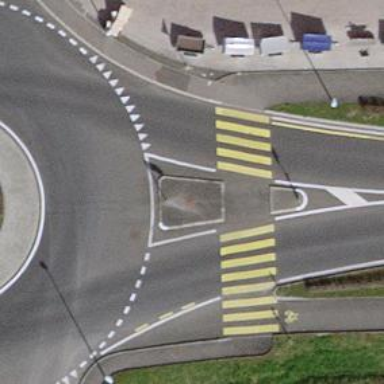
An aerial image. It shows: Zebra crossing on the road.